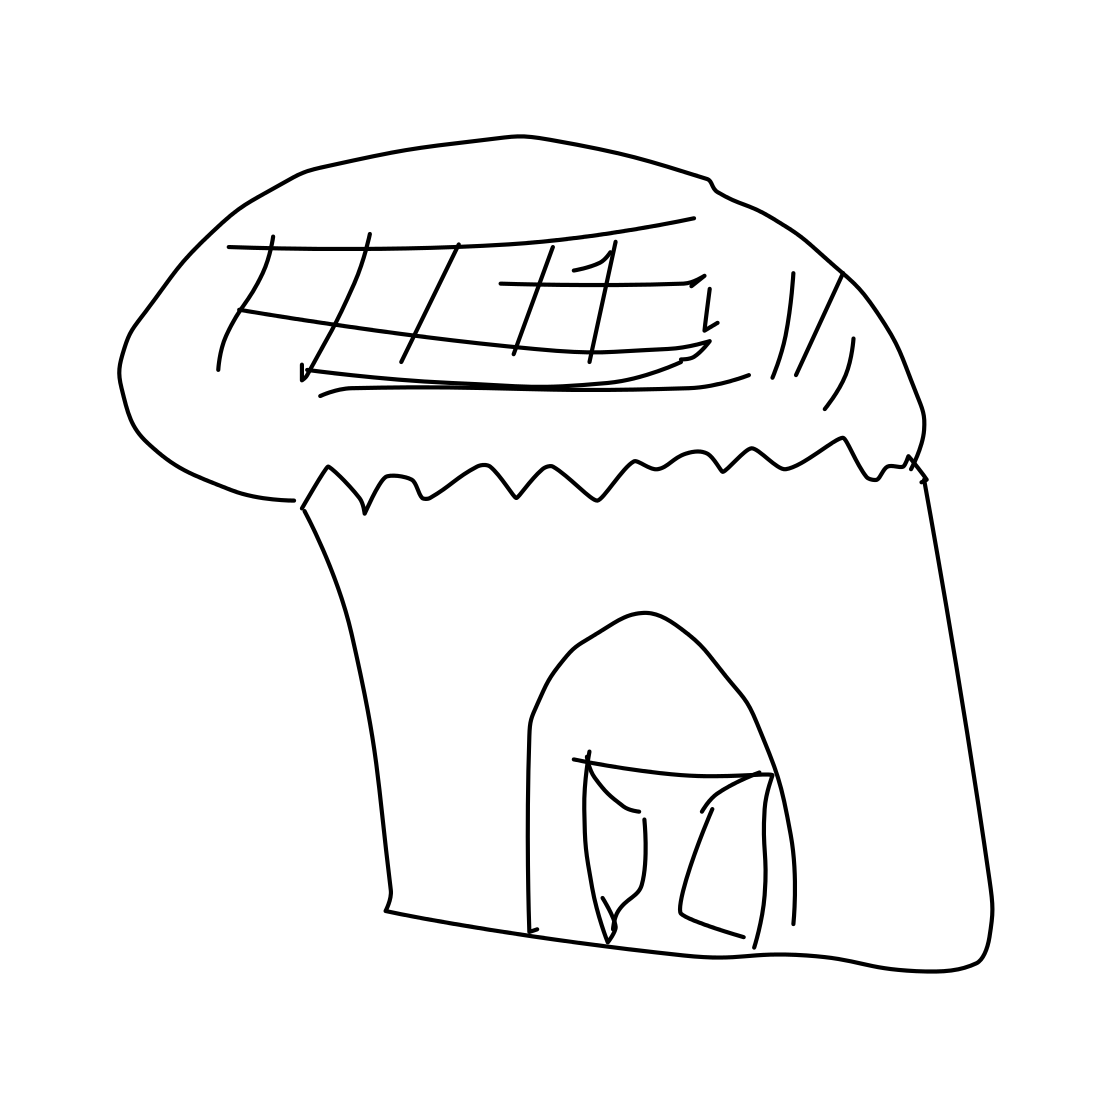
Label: house